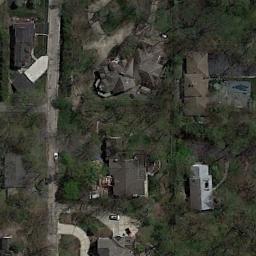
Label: medium_residential